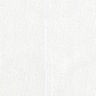
Metastatic tissue present: no